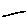
Label: line